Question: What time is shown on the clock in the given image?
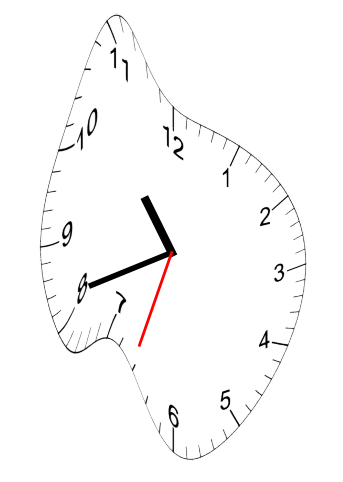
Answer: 10:41:33